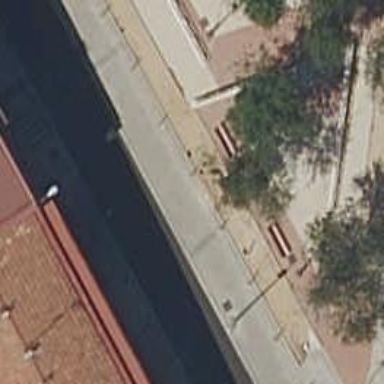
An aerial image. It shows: Bench.